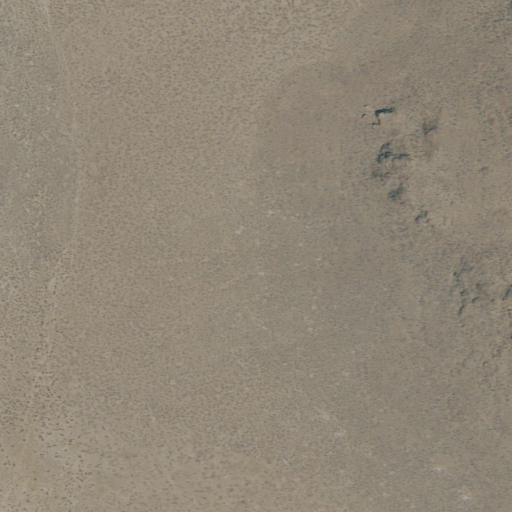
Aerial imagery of mountains in Oregon named White Horse Mountains containing only shrub